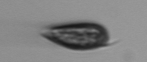
Label: Prorocentrum_triestinum